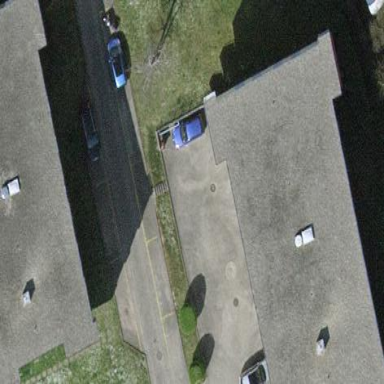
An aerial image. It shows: Flat-roofed apartment building.